Question: I want to make check-box like this
How can I implement it myself?
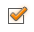
Answer: Create a selector xml file such as this : you have to cut this image and Save as yellow_show name and another image which you have to cut only square of this box without checkmark and Save that image as yellow_hide..
'''
<?xml version="1.0" encoding="utf-8"?>
<selector xmlns:android="http://schemas.android.com/apk/res/android">
<item android:state_checked="true" android:drawable="@drawable/yellow_hide" />
<item android:state_checked="false" android:drawable="@drawable/yellow_show" />
</selector>
'''
save this xml file in your res\drawables\ folder. Then inside your layout file apply it to your checkBox like this:
'''
<CheckBox
android:text="Custom CheckBox"
android:button="@drawable/checkbox_selector"
android:layout_width="wrap_content"
android:layout_height="wrap_content"/>
'''